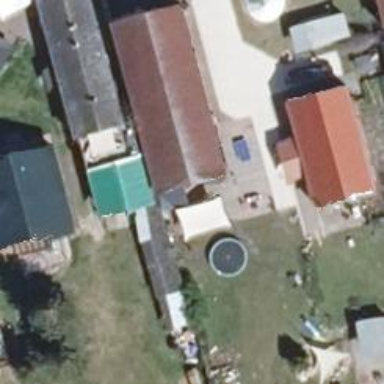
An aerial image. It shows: Farm building with gabled roof oriented along its structure.